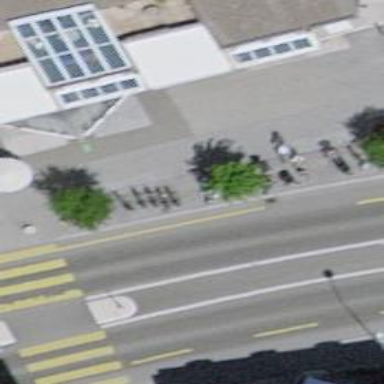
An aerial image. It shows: Bicycle rental service.